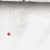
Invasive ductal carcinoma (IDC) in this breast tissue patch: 0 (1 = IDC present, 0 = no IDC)